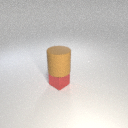
large brown rubber cylinder above small red metal cube